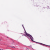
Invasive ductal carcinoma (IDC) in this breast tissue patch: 0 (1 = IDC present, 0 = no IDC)